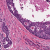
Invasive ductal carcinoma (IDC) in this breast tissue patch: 0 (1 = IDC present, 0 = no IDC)